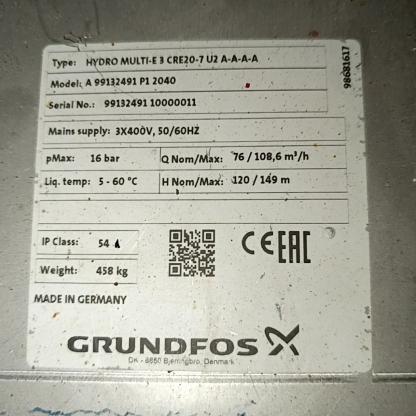
Klasa: tabliczka-znamionowa